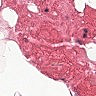
Metastatic tissue present: no